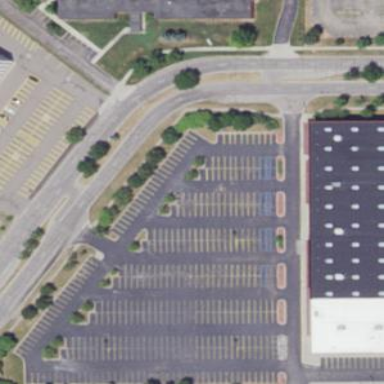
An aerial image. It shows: Parking area with surface.